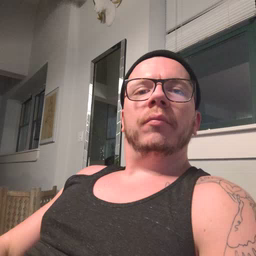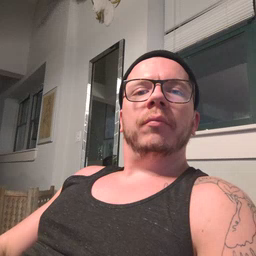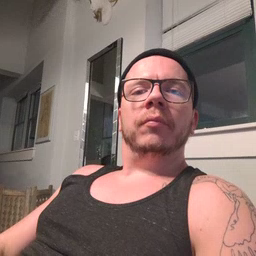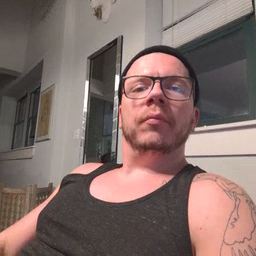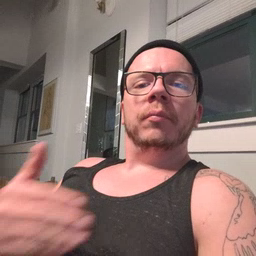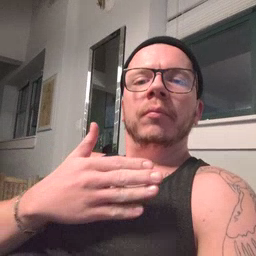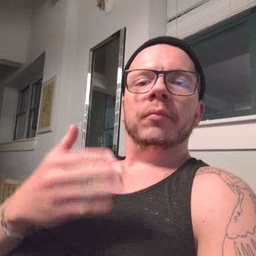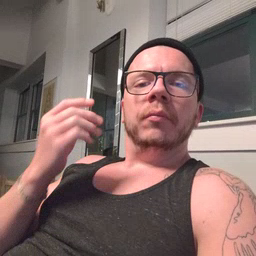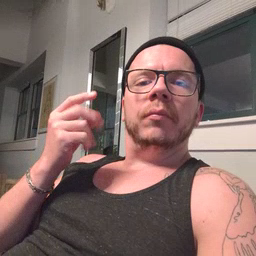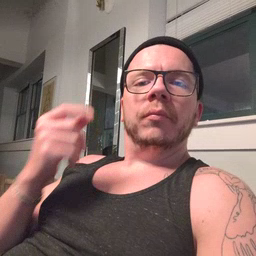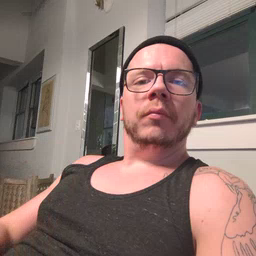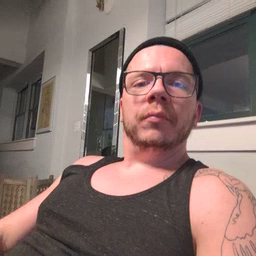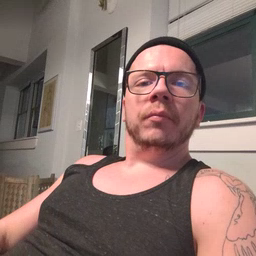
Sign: puppy